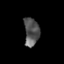
Tissue: prostate
Cell type: T cells
Senescence score: 0.7667
Nuclear area (px): 412
Mean DAPI intensity: 86.658